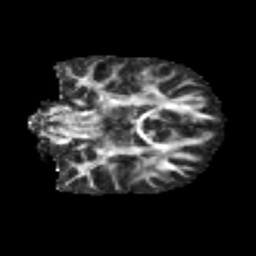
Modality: FA
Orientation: coronal
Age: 12
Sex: female
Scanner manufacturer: siemens
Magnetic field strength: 3 T
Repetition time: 3.8 s
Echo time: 0.07 s